Question: Does anyone have any idea what could be causing this? My Kivy RecycleView has a weird static version of it behind the editable one - it can't be selected or changed in any way. This is making me think I may have a duplicate version of all of my Kivy widgets? I'm hesitant to paste all of my code as it reaches out to an api and has credential information as well as a lot of personal info in the app itself.
DoubledRecycleView

'''
class SelectableRecycleBoxLayout(FocusBehavior, LayoutSelectionBehavior,
RecycleBoxLayout):
''' Adds selection and focus behaviour to the view. '''
class SelectableLabel(RecycleDataViewBehavior, Label):
''' Add selection support to the Label '''
index = None
selected = BooleanProperty(False)
selectable = BooleanProperty(True)
def refresh_view_attrs(self, rv, index, data):
''' Catch and handle the view changes '''
self.index = index
return super(SelectableLabel, self).refresh_view_attrs(
rv, index, data)
def on_touch_down(self, touch):
''' Add selection on touch down '''
if super(SelectableLabel, self).on_touch_down(touch):
return True
if self.collide_point(*touch.pos) and self.selectable:
return self.parent.select_with_touch(self.index, touch)
def apply_selection(self, rv, index, is_selected):
''' Respond to the selection of items in the view. '''
self.selected = is_selected
if is_selected:
print("selection changed to {0}".format(rv.data[index]))
else:
print("selection removed for {0}".format(rv.data[index]))
class RV(RecycleView):
def __init__(self, **kwargs):
super(RV, self).__init__(**kwargs)
self.data = [{'text': str(x)} for x in range(10)]
class GuiApp(App):
theme_cls = ThemeManager()
theme_cls.theme_style = 'Dark'
previous_date = ''
previous_date2 = ''
StartDate = ObjectProperty("Start Date")
EndDate = ObjectProperty("End Date")
def build(self):
self.pickers = Factory.AnotherScreen()
presentation = Builder.load_file("gui.kv")
return presentation
'''
Here's my Kivy:
'''
RV:
id: rv
viewclass: 'SelectableLabel'
SelectableRecycleBoxLayout:
default_size: None, dp(56)
default_size_hint: 1, None
size_hint_y: None
height: self.minimum_height
orientation: 'vertical'
multiselect: True
touch_multiselect: True
<SelectableLabel>:
# Draw a background to indicate selection
canvas.before:
Color:
rgba: (.4, 0.4, .4, .3) if self.selected else (.2, .2, .2, 1)
Rectangle:
pos: self.pos
size: self.size
'''
I hope this is enough information to at least give me an idea where to look..I'm also struggling to update the data in the RecycleView but that may be because of this issue? I may have two different instances of the widgets running but I'm not sure how that's possible..
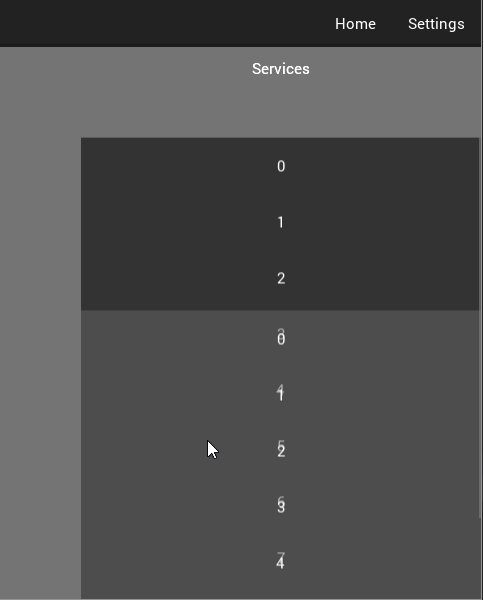
Answer: # Root Cause - Seeing Doubles
The double is due to loading kv file by filename convention and using 'Builder'.
Using 'Builder.load_file('gui.kv')', and your kv filename is 'gui.kv'.
# Snippets
'''
class GuiApp(App):
...
def build(self):
self.pickers = Factory.AnotherScreen()
presentation = Builder.load_file("gui.kv")
return presentation
'''
# Solution
There are two solutions to the problem.
## Method 1
Rename the App class from 'GuiApp()' to 'TestApp()'
## Method 2
There is no need to return anything in App class as long as there is root rule e.g. 'BoxLayout:' in the kv file.
Remove the following:
- 'presentation = Builder.load_file("gui.kv")'- 'return presentation'
# References
<URL>
> There are two ways to load Kv code into your application:Kivy looks for a Kv file with the same name as your App class in
lowercase, minus "App" if it ends with 'App' e.g:'''
MyApp -> my.kv
'''
If this file defines a Root Widget it will be attached to the App's
root attribute and used as the base of the application widget tree. You can tell Kivy to directly load a string or a file. If this string
or file defines a root widget, it will be returned by the method:'''
Builder.load_file('path/to/file.kv')
'''
or:'''
Builder.load_string(kv_string)
'''
# Example
## main.py
'''
from kivy.app import App
class GuiApp(App):
def build(self):
self.pickers = None
if __name__ == "__main__":
GuiApp().run()
'''
## gui.kv
'''
#:kivy 1.11.0
Button:
text: 'Hello Kivy'
font_size: 50
'''
# Output
<URL>